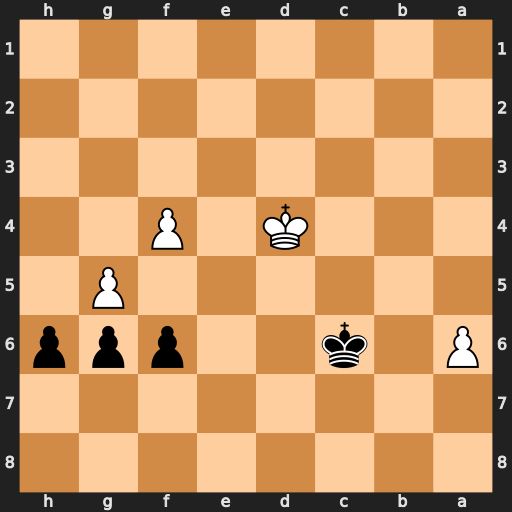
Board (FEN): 8/8/P1k2ppp/6P1/3K1P2/8/8/8
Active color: b
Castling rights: -
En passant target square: -
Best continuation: hxg5 a7 Kb7 a8=B+ Kxa8 f5 gxf5